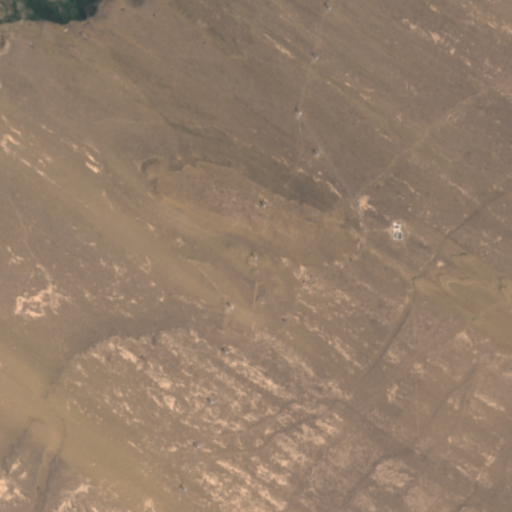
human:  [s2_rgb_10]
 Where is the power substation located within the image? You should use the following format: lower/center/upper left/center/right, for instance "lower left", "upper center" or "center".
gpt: The power substation is located in the center right of the image.
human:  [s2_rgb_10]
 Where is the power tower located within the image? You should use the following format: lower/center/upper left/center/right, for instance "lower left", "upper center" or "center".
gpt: The power tower is located in the upper right of the image.
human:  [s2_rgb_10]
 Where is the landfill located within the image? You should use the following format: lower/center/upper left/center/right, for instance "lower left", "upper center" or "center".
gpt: There is no landfill in the image.